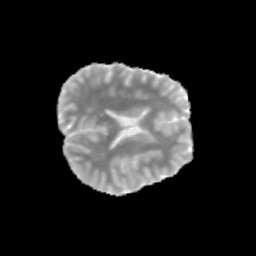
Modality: MD
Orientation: axial
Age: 12
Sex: female
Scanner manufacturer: siemens
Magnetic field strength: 3 T
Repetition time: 3.8 s
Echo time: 0.07 s